Question: When plotting fewer panels than the full grid you get a gap without a panel. Most lattice functions puts the gap in the top right, but I would like to have it in the lower right, as 'marginal.plot' does (see the picture). Is there a way to make other lattice functions do the same?

I know the panel order is decided by the order of the factor levels of the conditioning variable, or by using the 'index.cond' argument, but that does not help me here. I have tried to decipher the code of 'marginal.plot', but haven't been able to figure it out, so any help is appreciated!
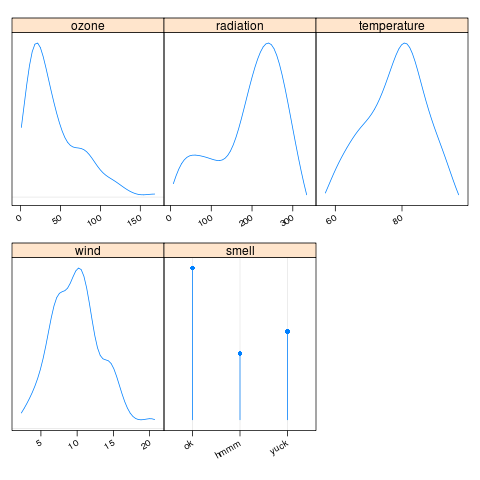
Answer: The 'as.table=TRUE' option should do this for most lattice plots by filling in the top row first instead of the bottom row.